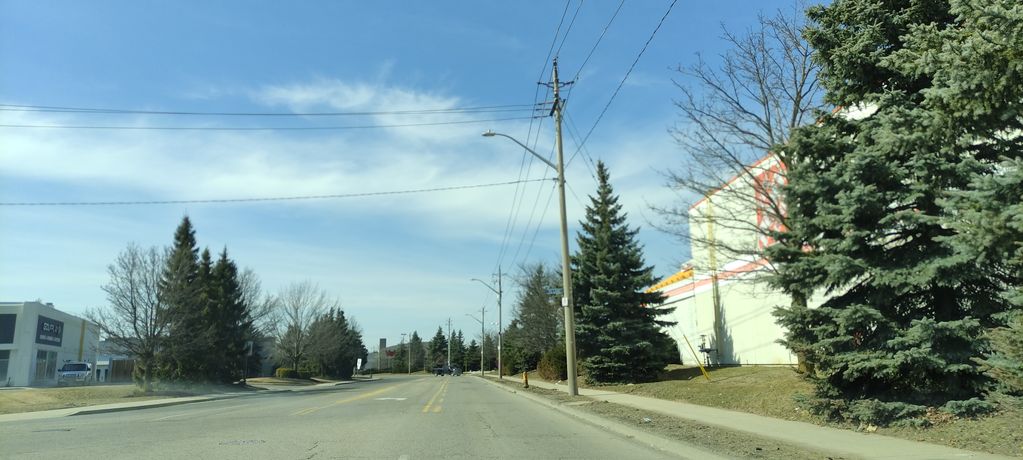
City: kitchener-waterloo